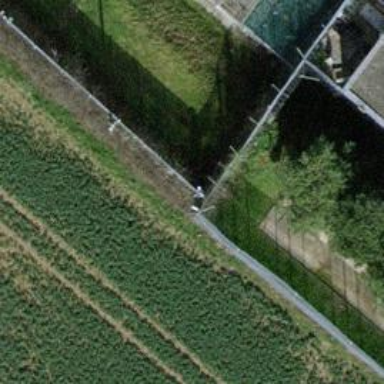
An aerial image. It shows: Wire fence.